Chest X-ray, PA view. Patient: 37 years old, sex M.
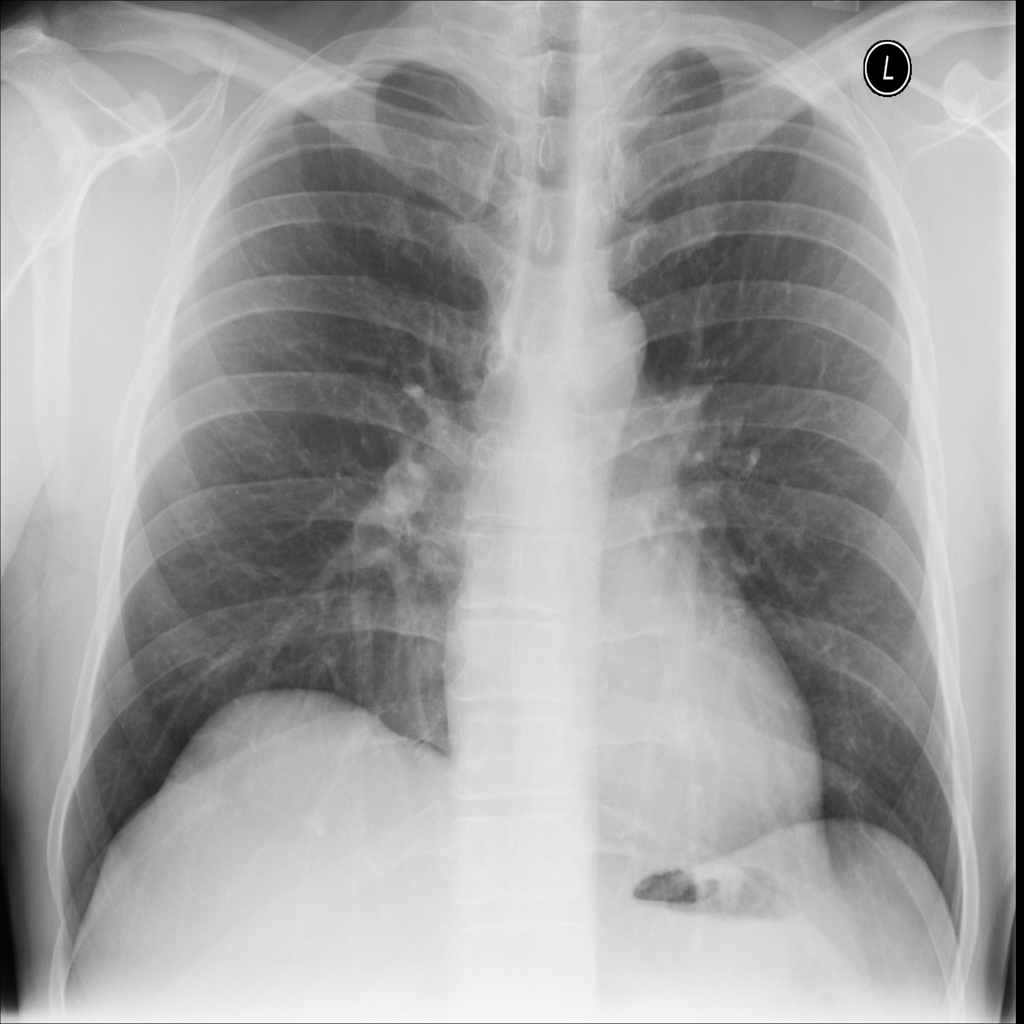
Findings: No Finding